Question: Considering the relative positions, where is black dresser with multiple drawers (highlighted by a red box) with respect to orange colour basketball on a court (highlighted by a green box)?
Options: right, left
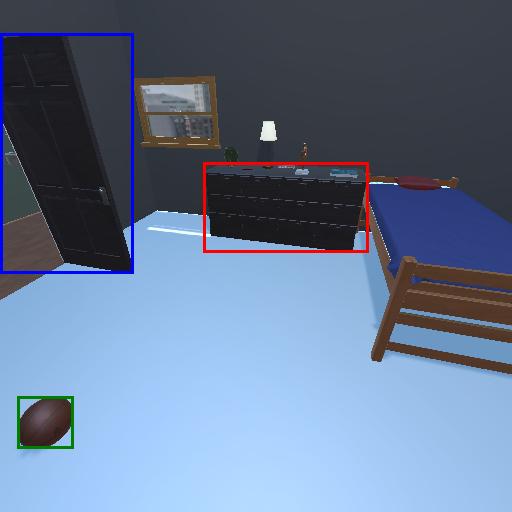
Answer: right